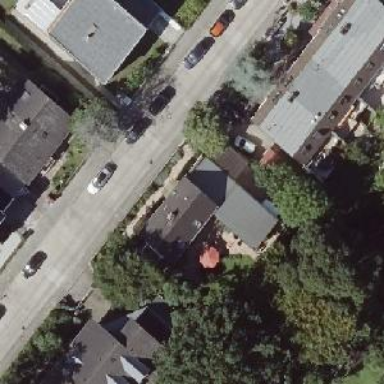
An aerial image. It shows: Terrace building with gabled roof.